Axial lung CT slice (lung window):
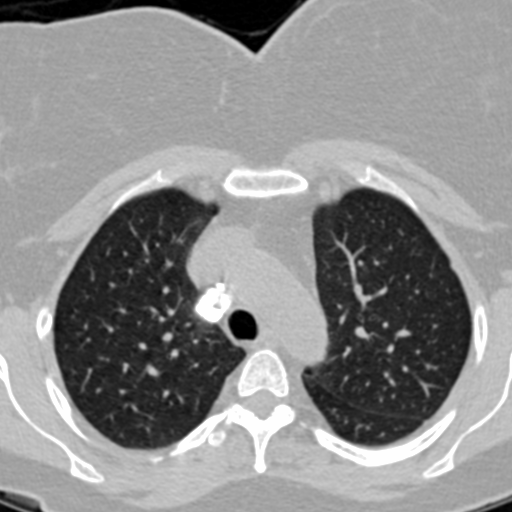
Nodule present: no